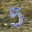
Label: 5